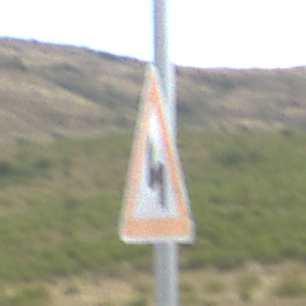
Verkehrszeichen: DoppelkurveZunaechstLinks
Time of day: Midday
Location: Outdoor (Nature)
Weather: PartlyCloudy
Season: NotSpecified
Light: Natural